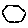
Label: hexagon